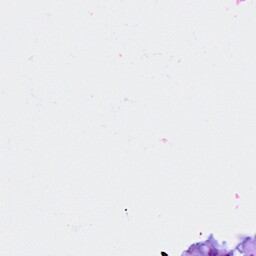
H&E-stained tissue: Breast